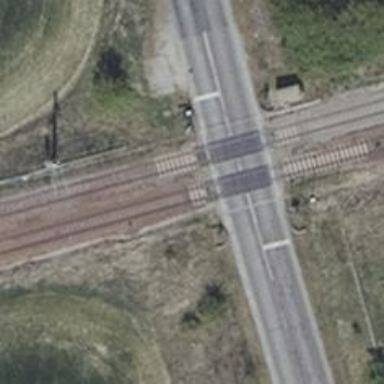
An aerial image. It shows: Level crossing along the railway.